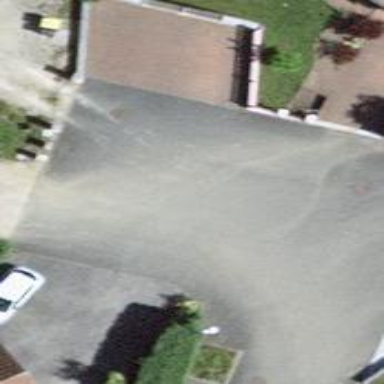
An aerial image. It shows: Turning circle on the road.